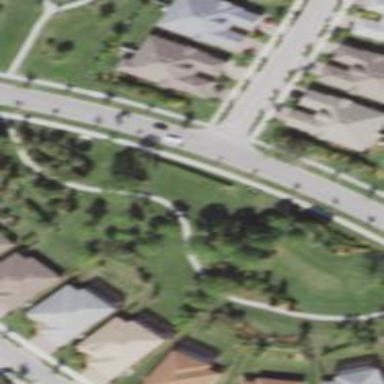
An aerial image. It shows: Asphalt footway with unmarked crossing.